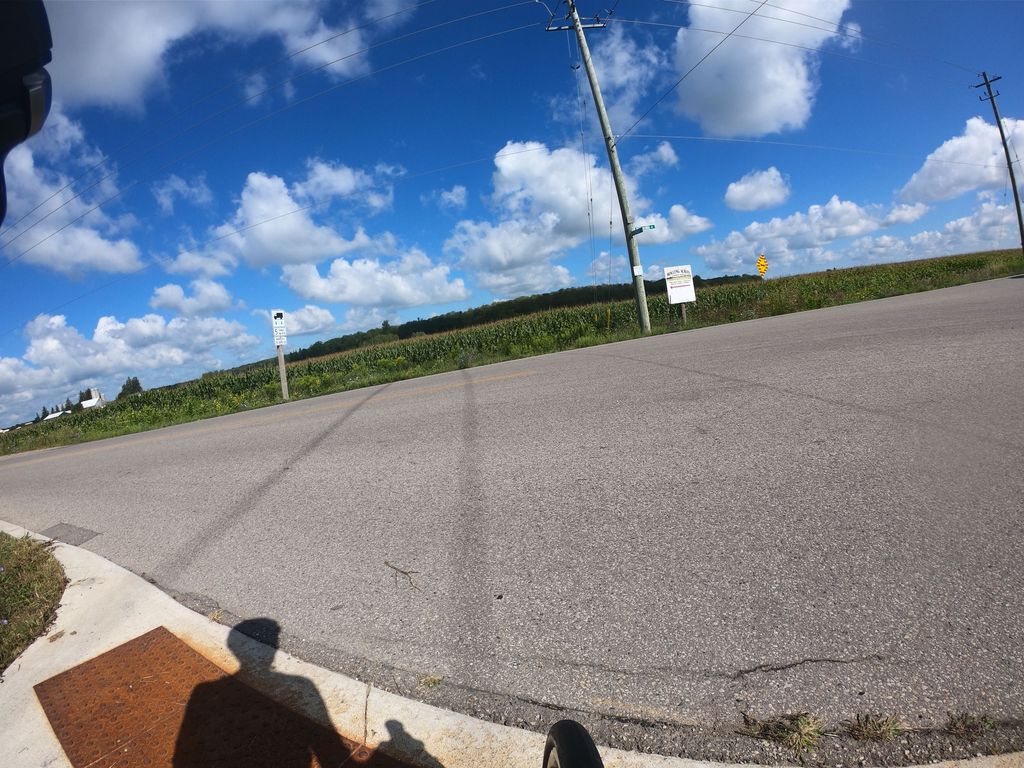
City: kitchener-waterloo